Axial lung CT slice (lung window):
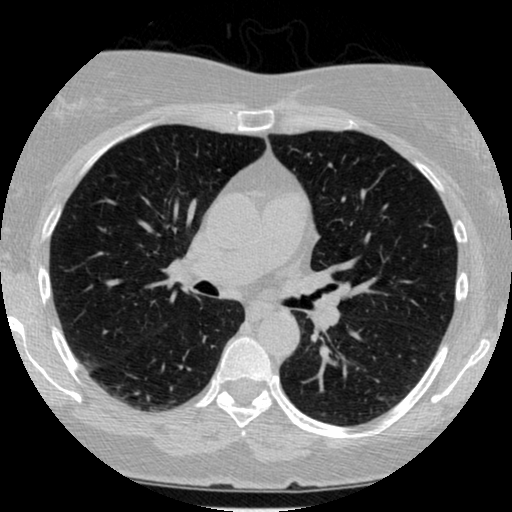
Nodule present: no